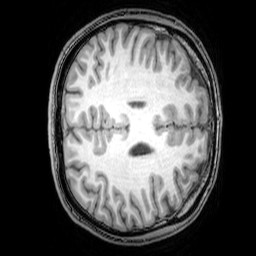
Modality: T1w
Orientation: axial
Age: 23
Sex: male
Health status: healthy
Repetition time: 0.081 s
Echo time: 0.037 s